Field crop: tomato
Growth stage: 1
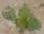
Species: solanum